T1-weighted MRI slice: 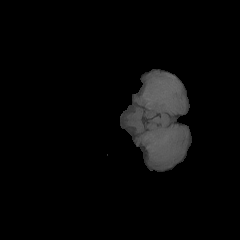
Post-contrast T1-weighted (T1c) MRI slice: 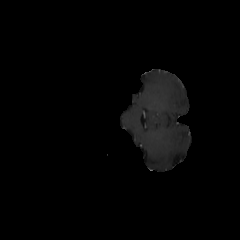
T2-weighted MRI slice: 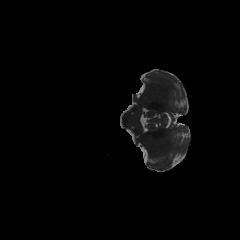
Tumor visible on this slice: no